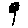
Label: flower